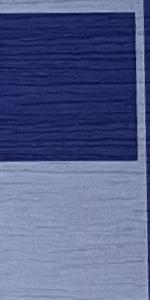
Label: Empty